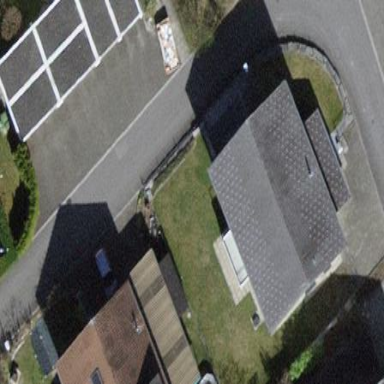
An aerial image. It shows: Building with tile roof.